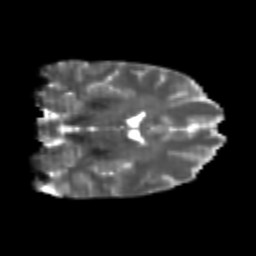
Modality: T2w
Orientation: coronal
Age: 23
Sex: female
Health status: healthy
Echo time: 0.074 s